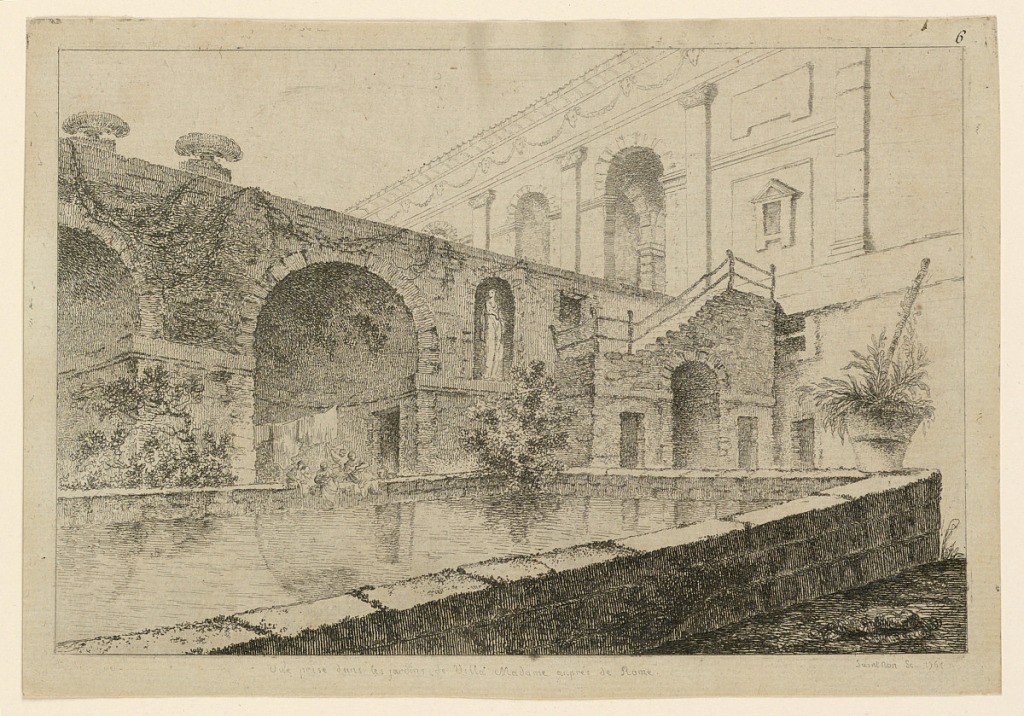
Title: The Gardens of the Villa Madama, near Rome
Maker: Jean-Baptiste Richard de Saint Non, French, 1727 – 1791
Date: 1761
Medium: Etching on paper
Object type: Print
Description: Plate 6 of series. Garden pool, with terraces above. Title in margin, below: "Vue prise dans les jardins de Villa Madama suprès de Rome.